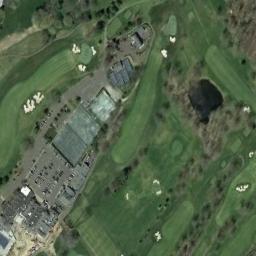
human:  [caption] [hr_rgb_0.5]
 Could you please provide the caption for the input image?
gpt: The golf course has a lake, Some fairways, Barrier trees and sandpits while some houses and a parking lot are also in the golf course .

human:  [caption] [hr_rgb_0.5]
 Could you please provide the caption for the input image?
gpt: There is a winding road and a bunker .

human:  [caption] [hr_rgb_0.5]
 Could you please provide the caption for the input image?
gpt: There are many bunkers and paths and lakes on the large green lawn in the golf course with many linear trees and buildings .

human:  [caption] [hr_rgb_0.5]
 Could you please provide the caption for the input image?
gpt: There are many buildings beside the golf course .

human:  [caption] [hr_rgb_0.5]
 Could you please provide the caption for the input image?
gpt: There are some buildings and a parking lot beside the golf course .